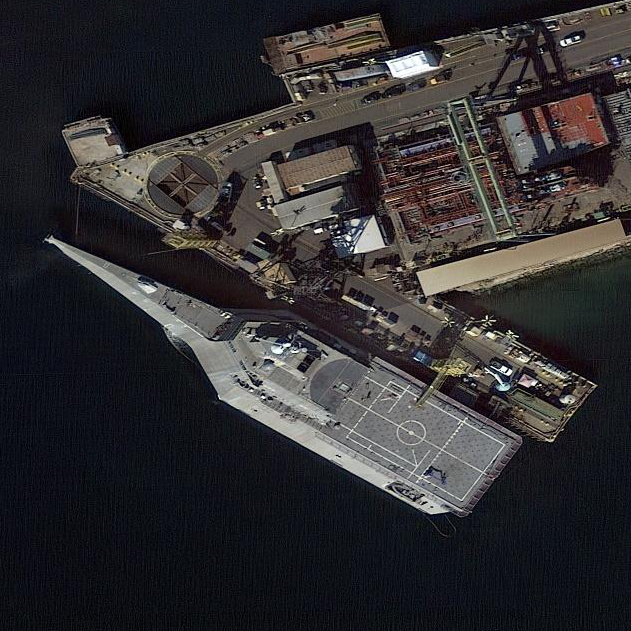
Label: Independence-class_combat_ship